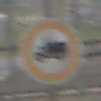
Verkehrszeichen: VerbotFuerKraftfahrzeugeUeberDreiKommaFuenfTonnen
Umgebung: Roofed, Special
Tageszeit: Midday
Wetter: Overcast
Licht: Natural
Jahreszeit: NotSpecified
Kontrast: LowContrast